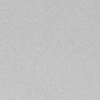
Label: dusty